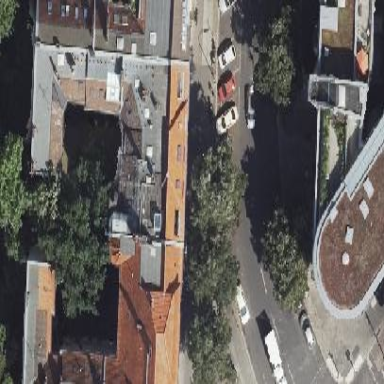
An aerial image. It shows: Building consisting of apartments with double saltbox roof shape.